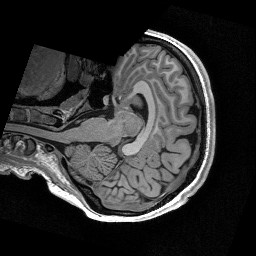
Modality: T1w
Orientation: axial
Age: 25
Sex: female
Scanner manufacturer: siemens
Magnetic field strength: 3 T
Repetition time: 2.53 s
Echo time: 0.00267 s